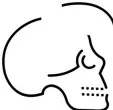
Summary of the ex vivo cryotherapy.
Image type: radiology (x_ray)